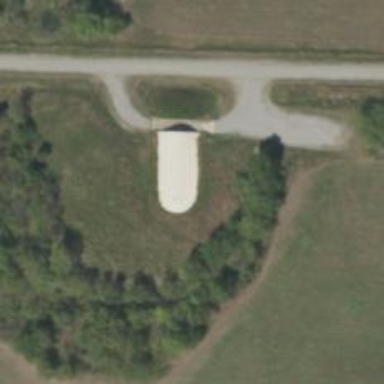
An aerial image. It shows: Military bunker.